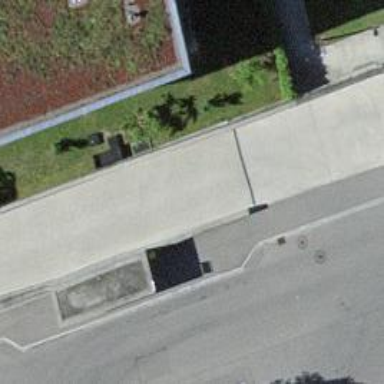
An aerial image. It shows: Post box is visible.